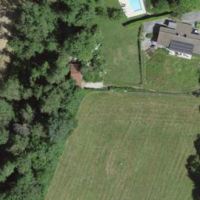
EUNIS habitat code: 24
Species observed at this site:
Tussilago farfara